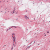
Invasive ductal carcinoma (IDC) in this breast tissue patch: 0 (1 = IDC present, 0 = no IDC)